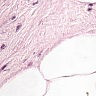
Metastatic tissue present: no